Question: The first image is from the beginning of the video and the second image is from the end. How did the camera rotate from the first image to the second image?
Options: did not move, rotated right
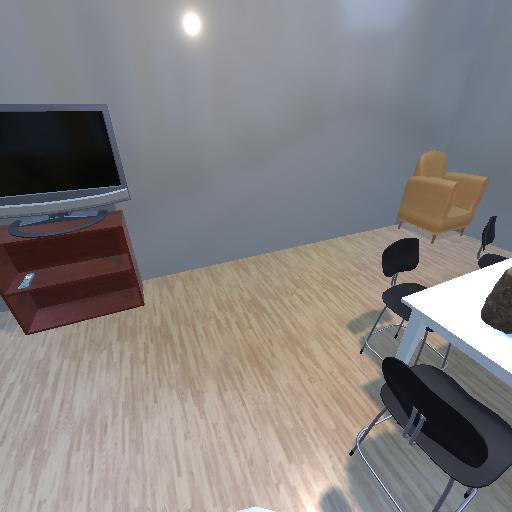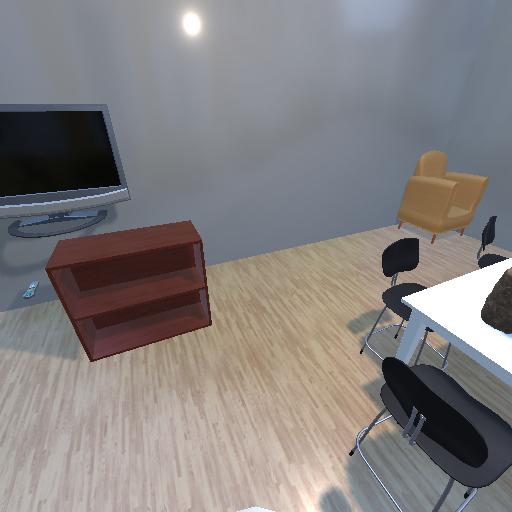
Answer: did not move